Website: bh-photo
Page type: gifting
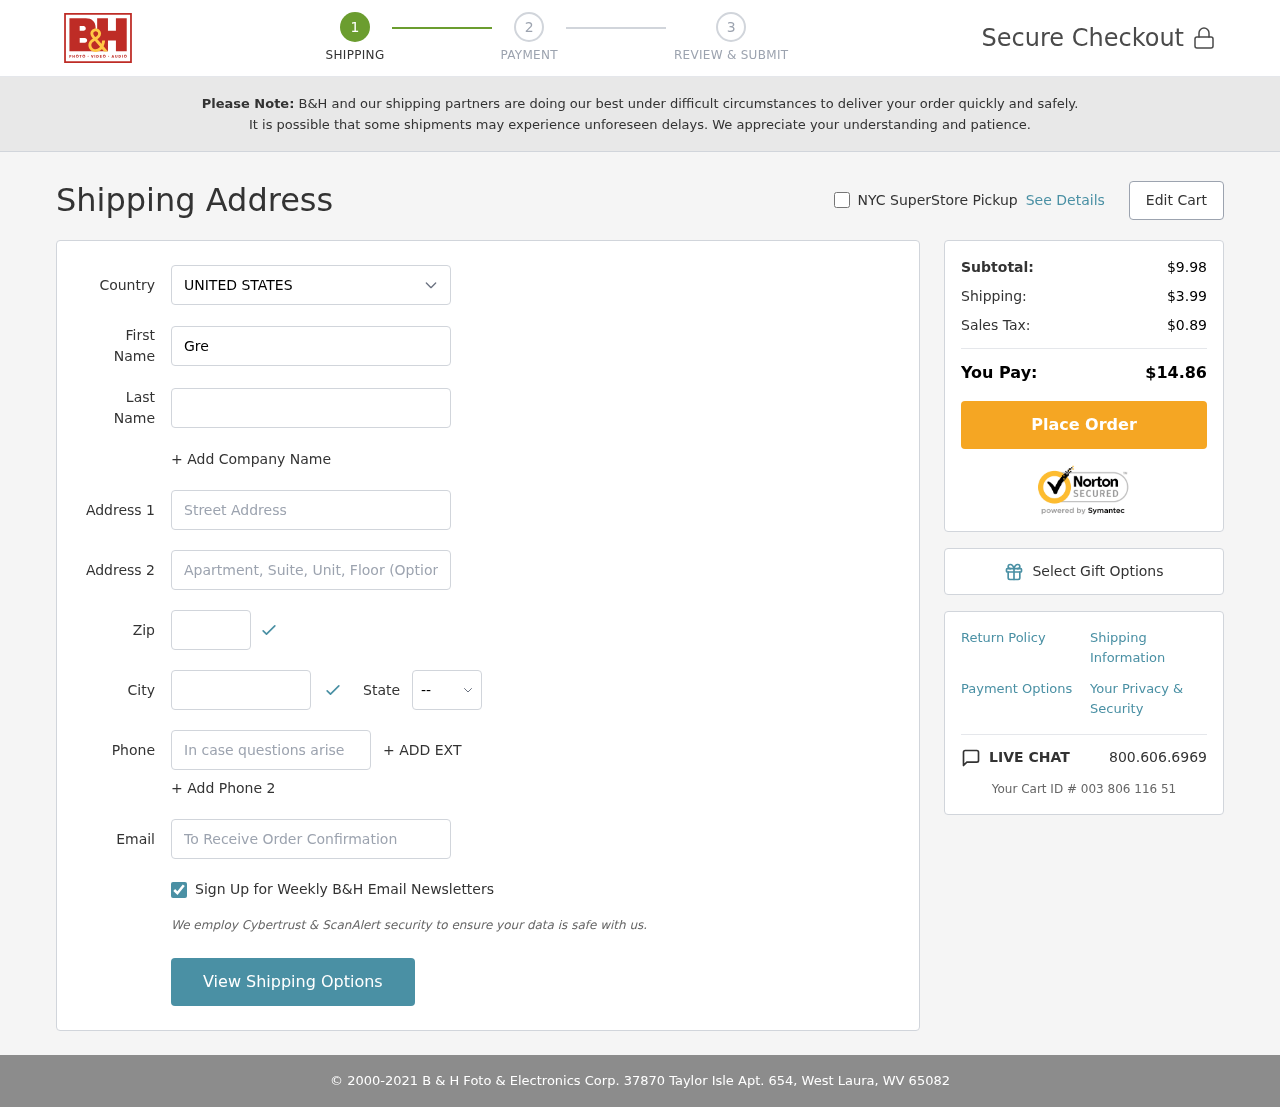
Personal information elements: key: PII_CITY
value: West Laura
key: PII_COUNTRY
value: United States
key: PII_EMAIL
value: gwerner@yahoo.com
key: PII_FIRSTNAME
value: Gregory
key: PII_LASTNAME
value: Werner
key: PII_PHONE
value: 4867844854
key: PII_POSTCODE
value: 65082
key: PII_STATE_ABBR
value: WV
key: PII_STREET
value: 37870 Taylor Isle Apt. 654
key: PII_STREET2
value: Suite 430
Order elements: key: ORDER_SUBTOTAL
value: $9.98
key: ORDER_SHIPPING_COST
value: $3.99
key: ORDER_TAX
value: $0.89
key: ORDER_TOTAL
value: $14.86
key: ORDER_ID
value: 003 806 116 51